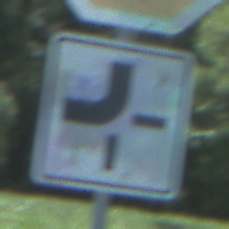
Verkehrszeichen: VerlaufVorfahrtsstrasse2
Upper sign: Stop
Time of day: Midday
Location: Outdoor (Nature)
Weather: Clear
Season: Summer
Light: Natural